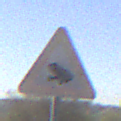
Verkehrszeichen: AmphibienwanderungRechts
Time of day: Midday
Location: Outdoor (Nature)
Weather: Clear
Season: NotSpecified
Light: Natural